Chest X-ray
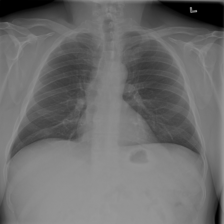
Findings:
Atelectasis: negative
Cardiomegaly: negative
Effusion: negative
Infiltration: positive
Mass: negative
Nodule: negative
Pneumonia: negative
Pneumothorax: negative
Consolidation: negative
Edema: negative
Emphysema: negative
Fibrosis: negative
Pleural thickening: negative
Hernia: negative